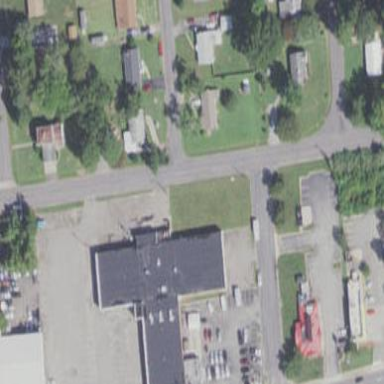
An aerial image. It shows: Building housing bowling alley.